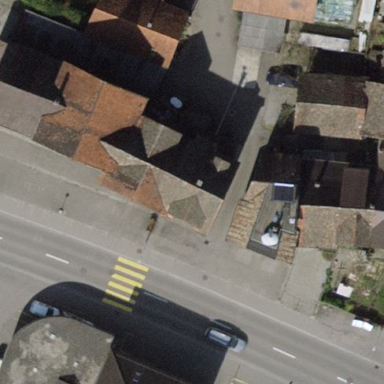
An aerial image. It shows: Gabled roof apartments building.